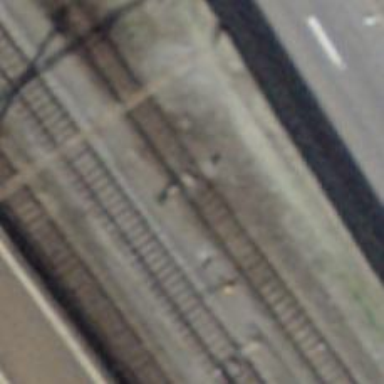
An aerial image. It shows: Railway switch.